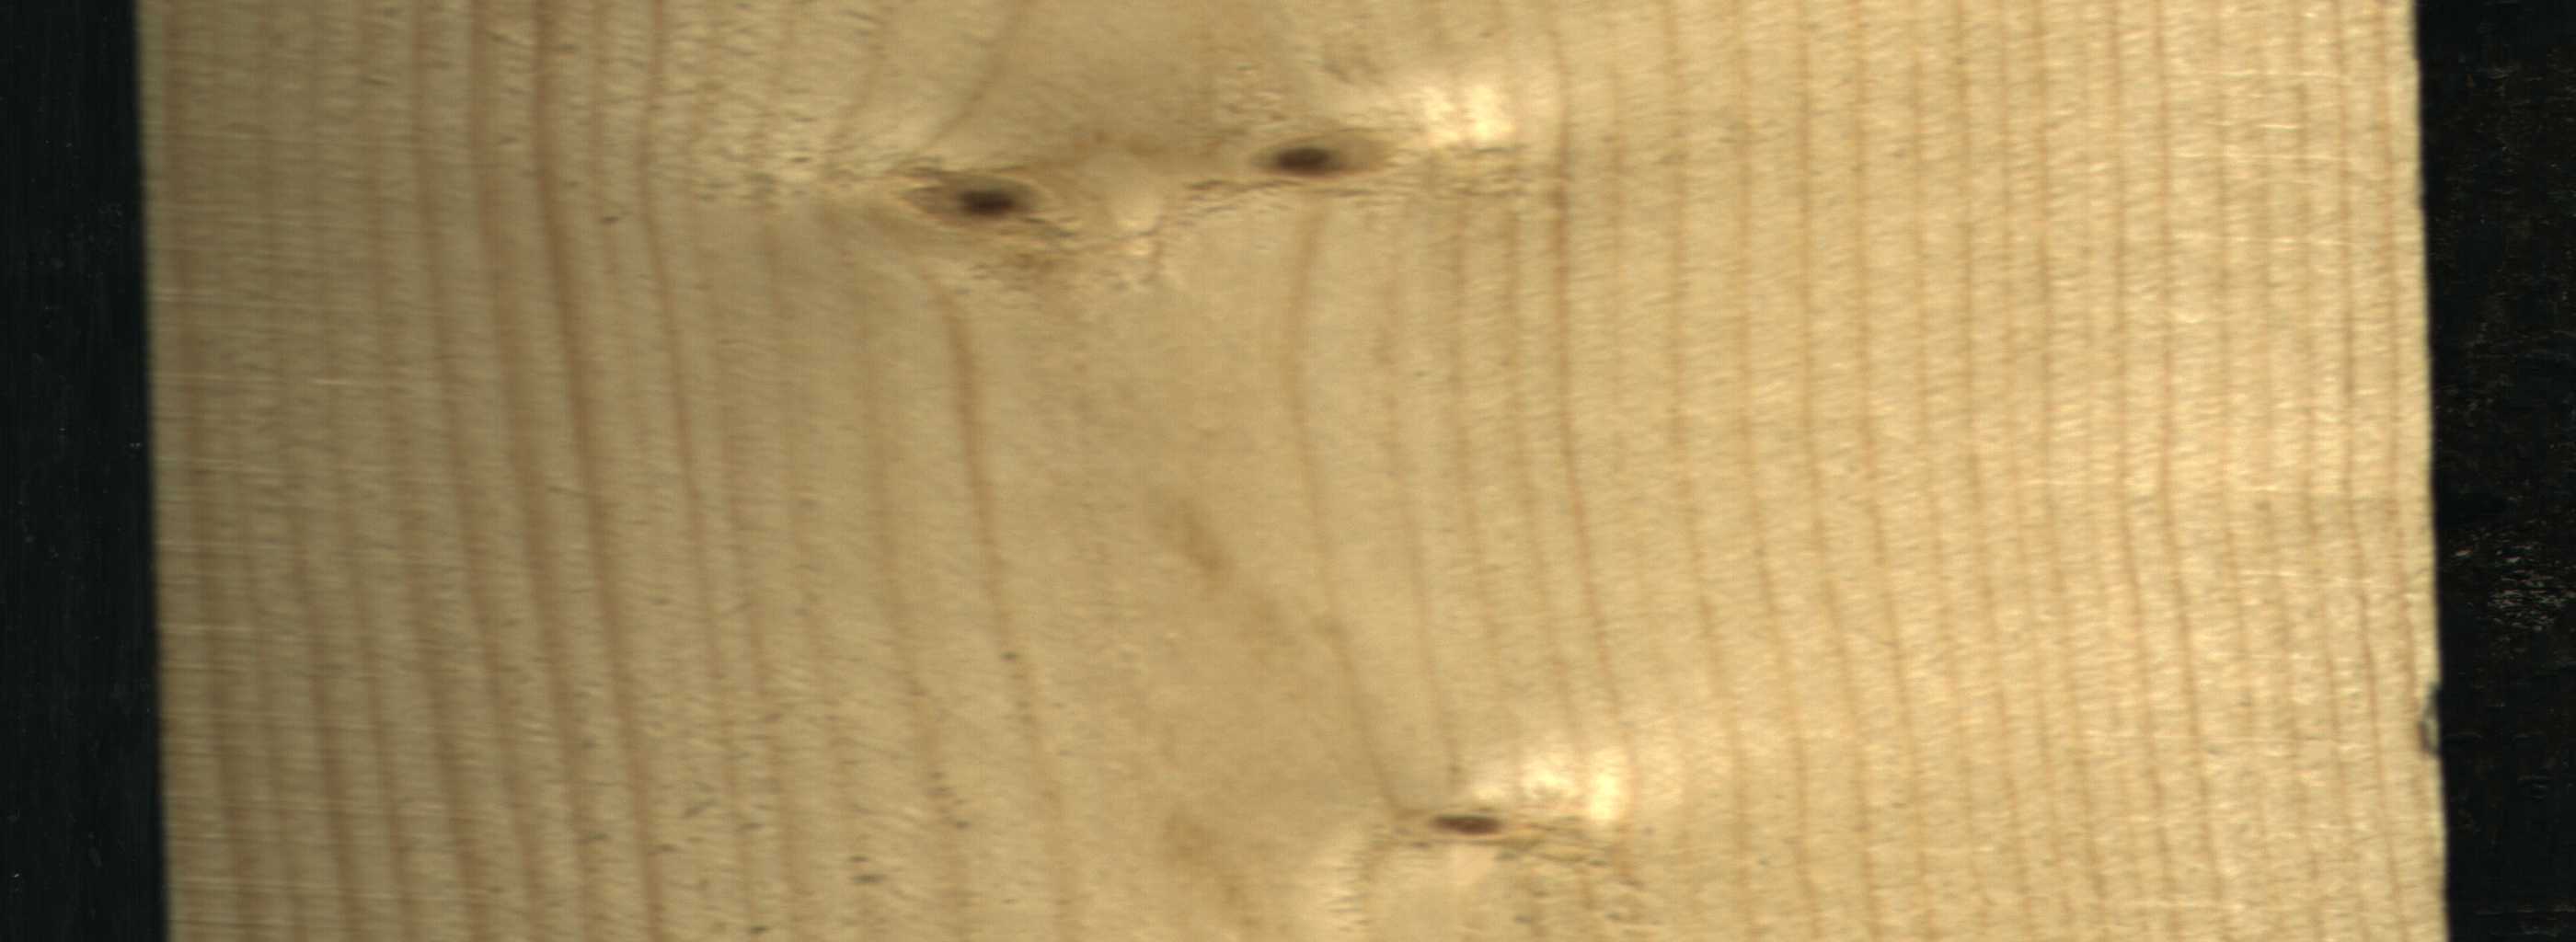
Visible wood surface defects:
Live_Knot
Live_Knot
Live_Knot